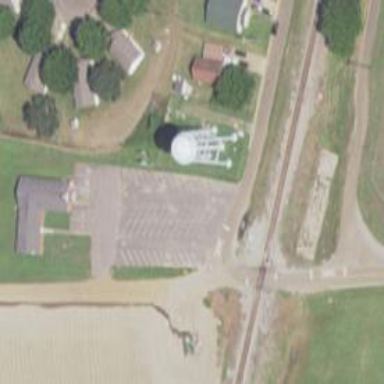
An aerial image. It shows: Water tower that is man-made.